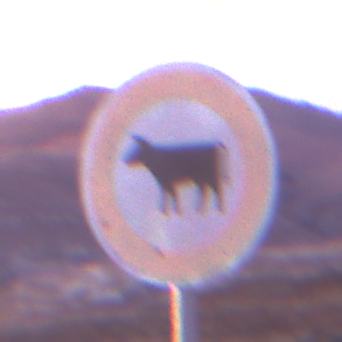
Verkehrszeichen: VerbotViehtrieb
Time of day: Dawn
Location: Outdoor (Nature)
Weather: PartlyCloudy
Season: NotSpecified
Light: Natural